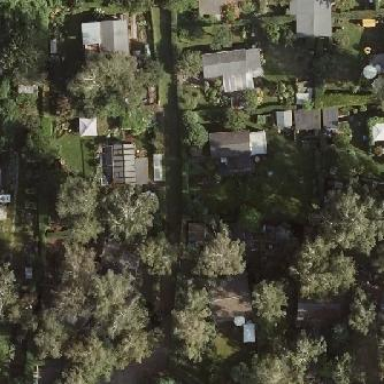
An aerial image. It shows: Plot within allotments.